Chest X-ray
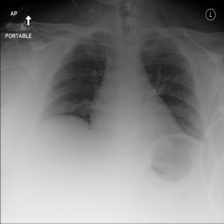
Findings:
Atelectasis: negative
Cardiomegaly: negative
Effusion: negative
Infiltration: negative
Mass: negative
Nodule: negative
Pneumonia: negative
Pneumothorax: negative
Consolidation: negative
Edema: negative
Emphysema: negative
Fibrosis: negative
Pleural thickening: negative
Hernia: negative